Interaction volume radius: 10 \u00c5
Interaction volume height: 15 \u00c5
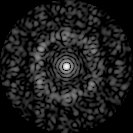
Disorder parameter: 0.7922